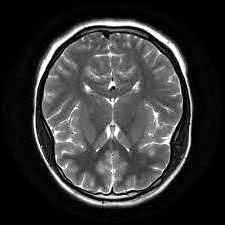
Label: notumor